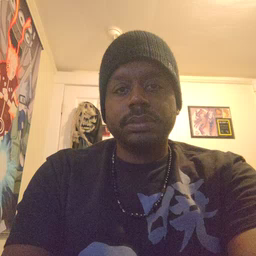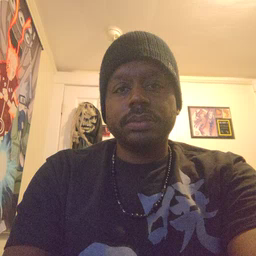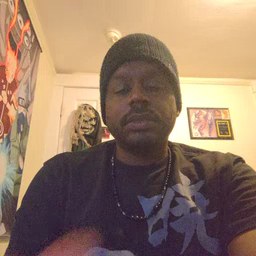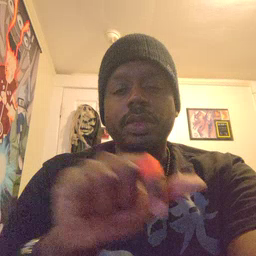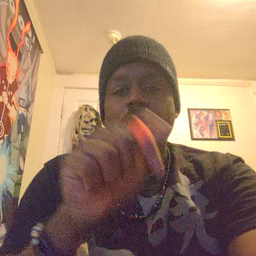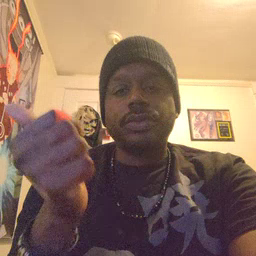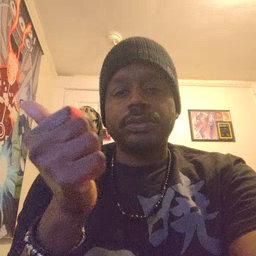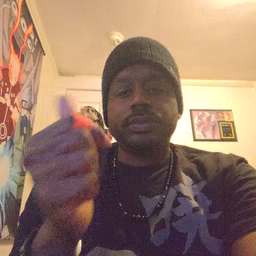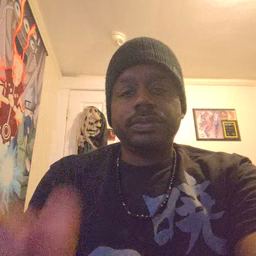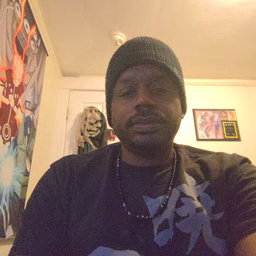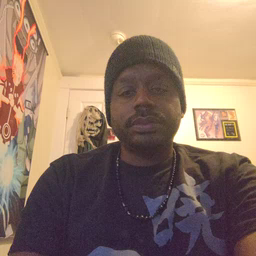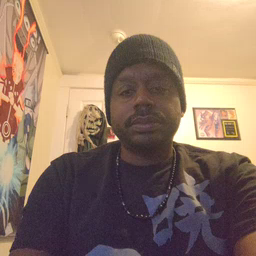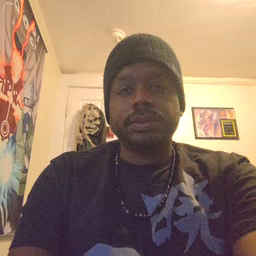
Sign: another